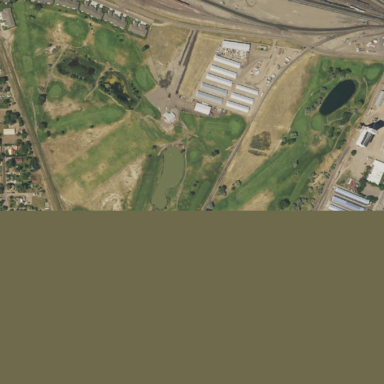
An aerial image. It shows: Golf course surrounded by greenery.